An envelope spectrum derived from a bearing vibration measurement is shown; the reference markers locate BPFO, BPFI, BSF and FTF for this bearing geometry and shaft speed. Diagnose the bearing from this image, choosing from: normal, inner_race, outer_race, ball.
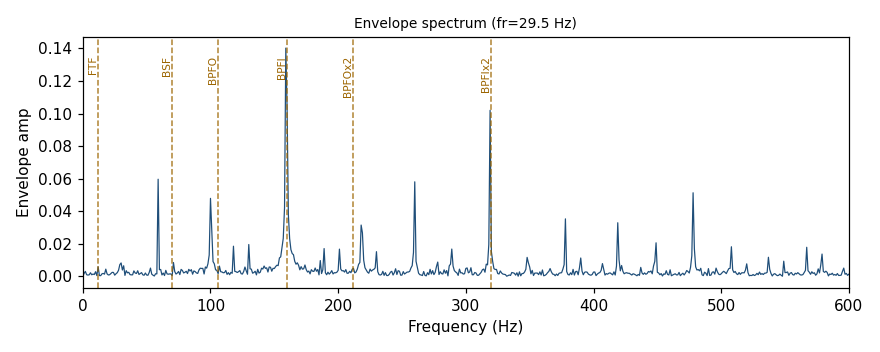
Answer: inner_race